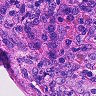
Metastatic tissue present: no